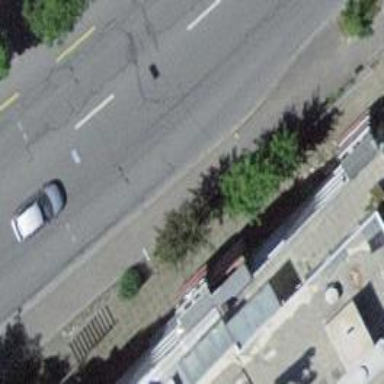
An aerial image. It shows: Bus stop with trolleybus platform for public transport.